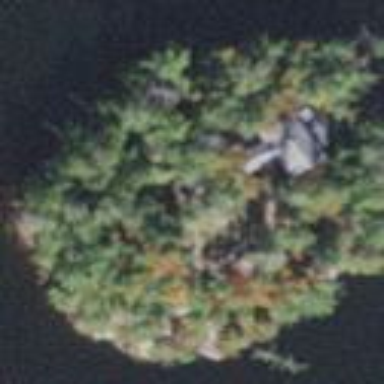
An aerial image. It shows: Islet.